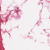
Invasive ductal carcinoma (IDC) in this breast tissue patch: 0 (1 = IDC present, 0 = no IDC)